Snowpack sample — Buffalo Mountain, Silverthorne, Colorado, USA (2/22/26, 2:02 PM MST)
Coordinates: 39.622, -106.113
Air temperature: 33 °F
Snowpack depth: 63 cm
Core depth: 10 cm
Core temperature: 32 °F
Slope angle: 11°, slope face: 116°
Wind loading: low
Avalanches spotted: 0
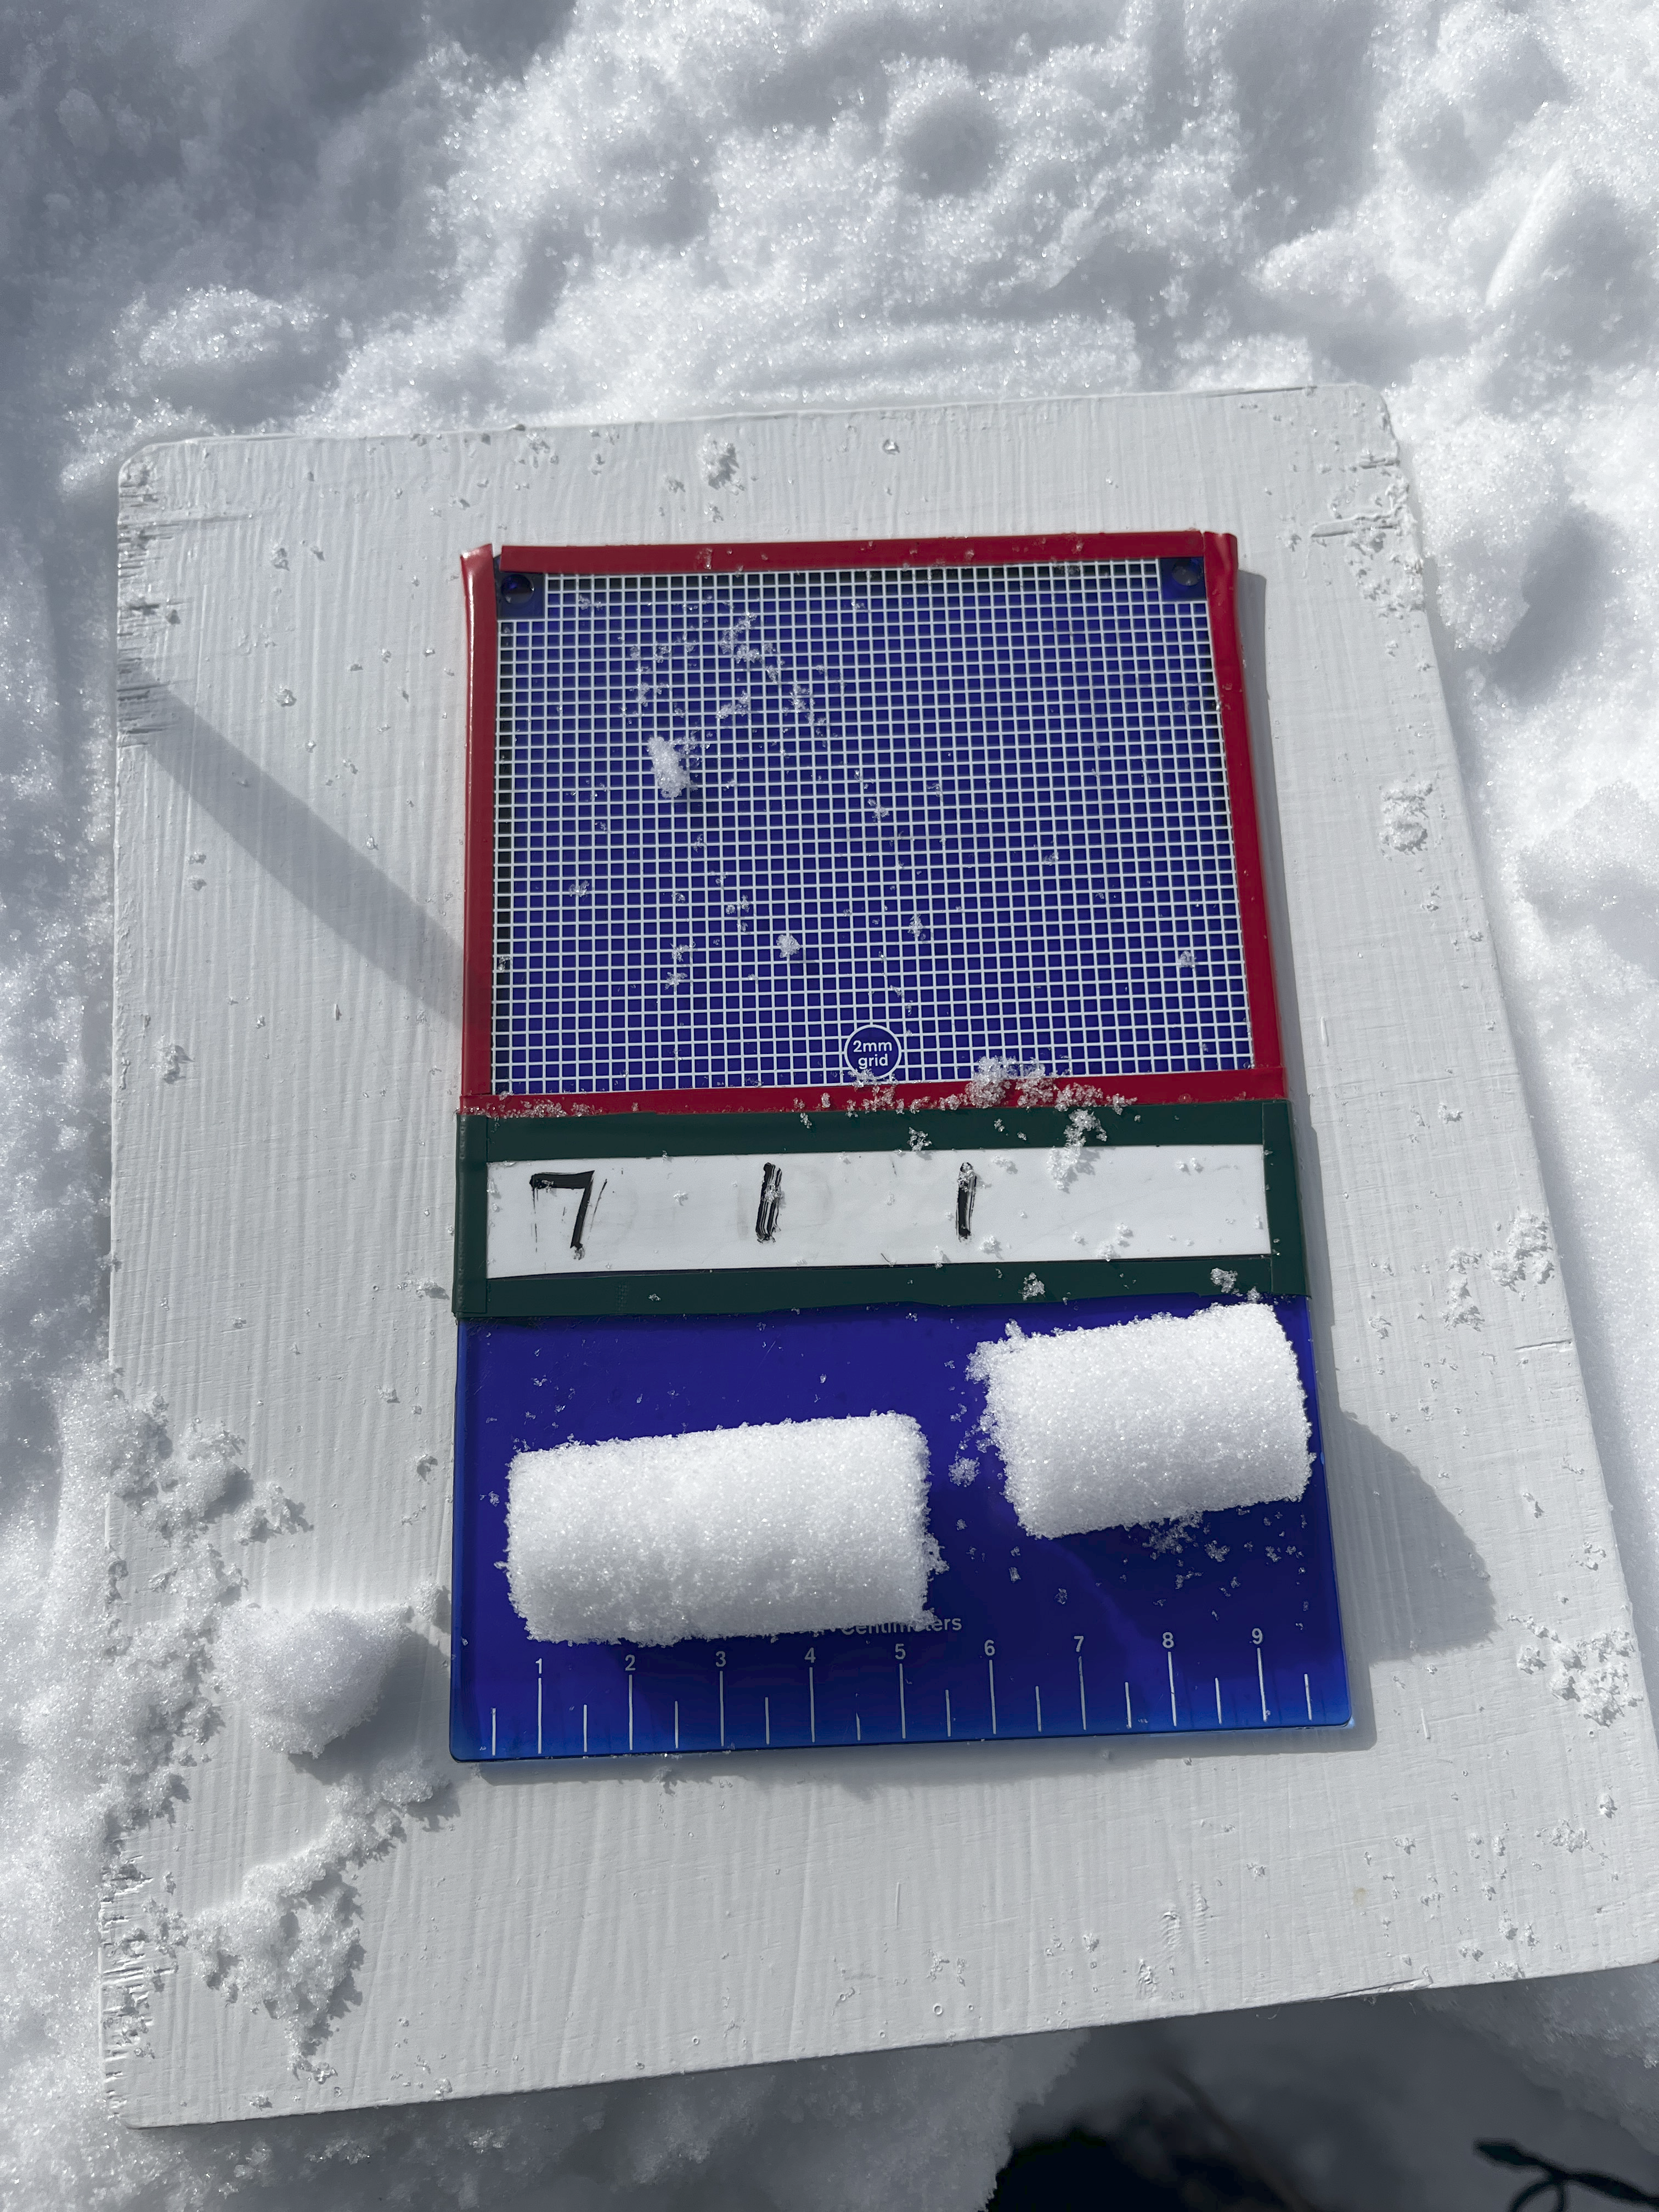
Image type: crystal_card
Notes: In a firebreak similar to site 1, minimal wind loading with no spotted avalanches (not many faces in view though)